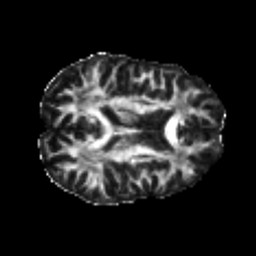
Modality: FA
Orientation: axial
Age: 22
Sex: male
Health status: healthy
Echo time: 0.074 s